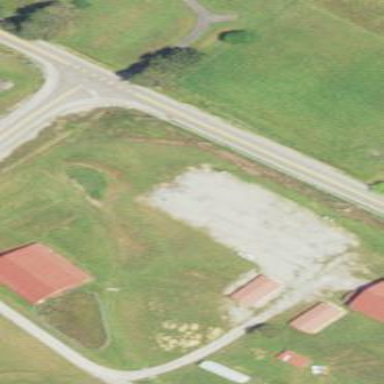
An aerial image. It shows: Parking area with unpaved surface.